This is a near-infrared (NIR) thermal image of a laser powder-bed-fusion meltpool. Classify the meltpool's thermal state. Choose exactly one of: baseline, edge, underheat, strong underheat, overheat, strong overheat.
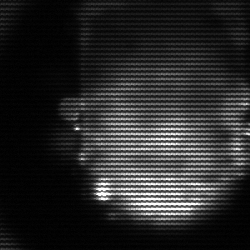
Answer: baseline